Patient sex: M
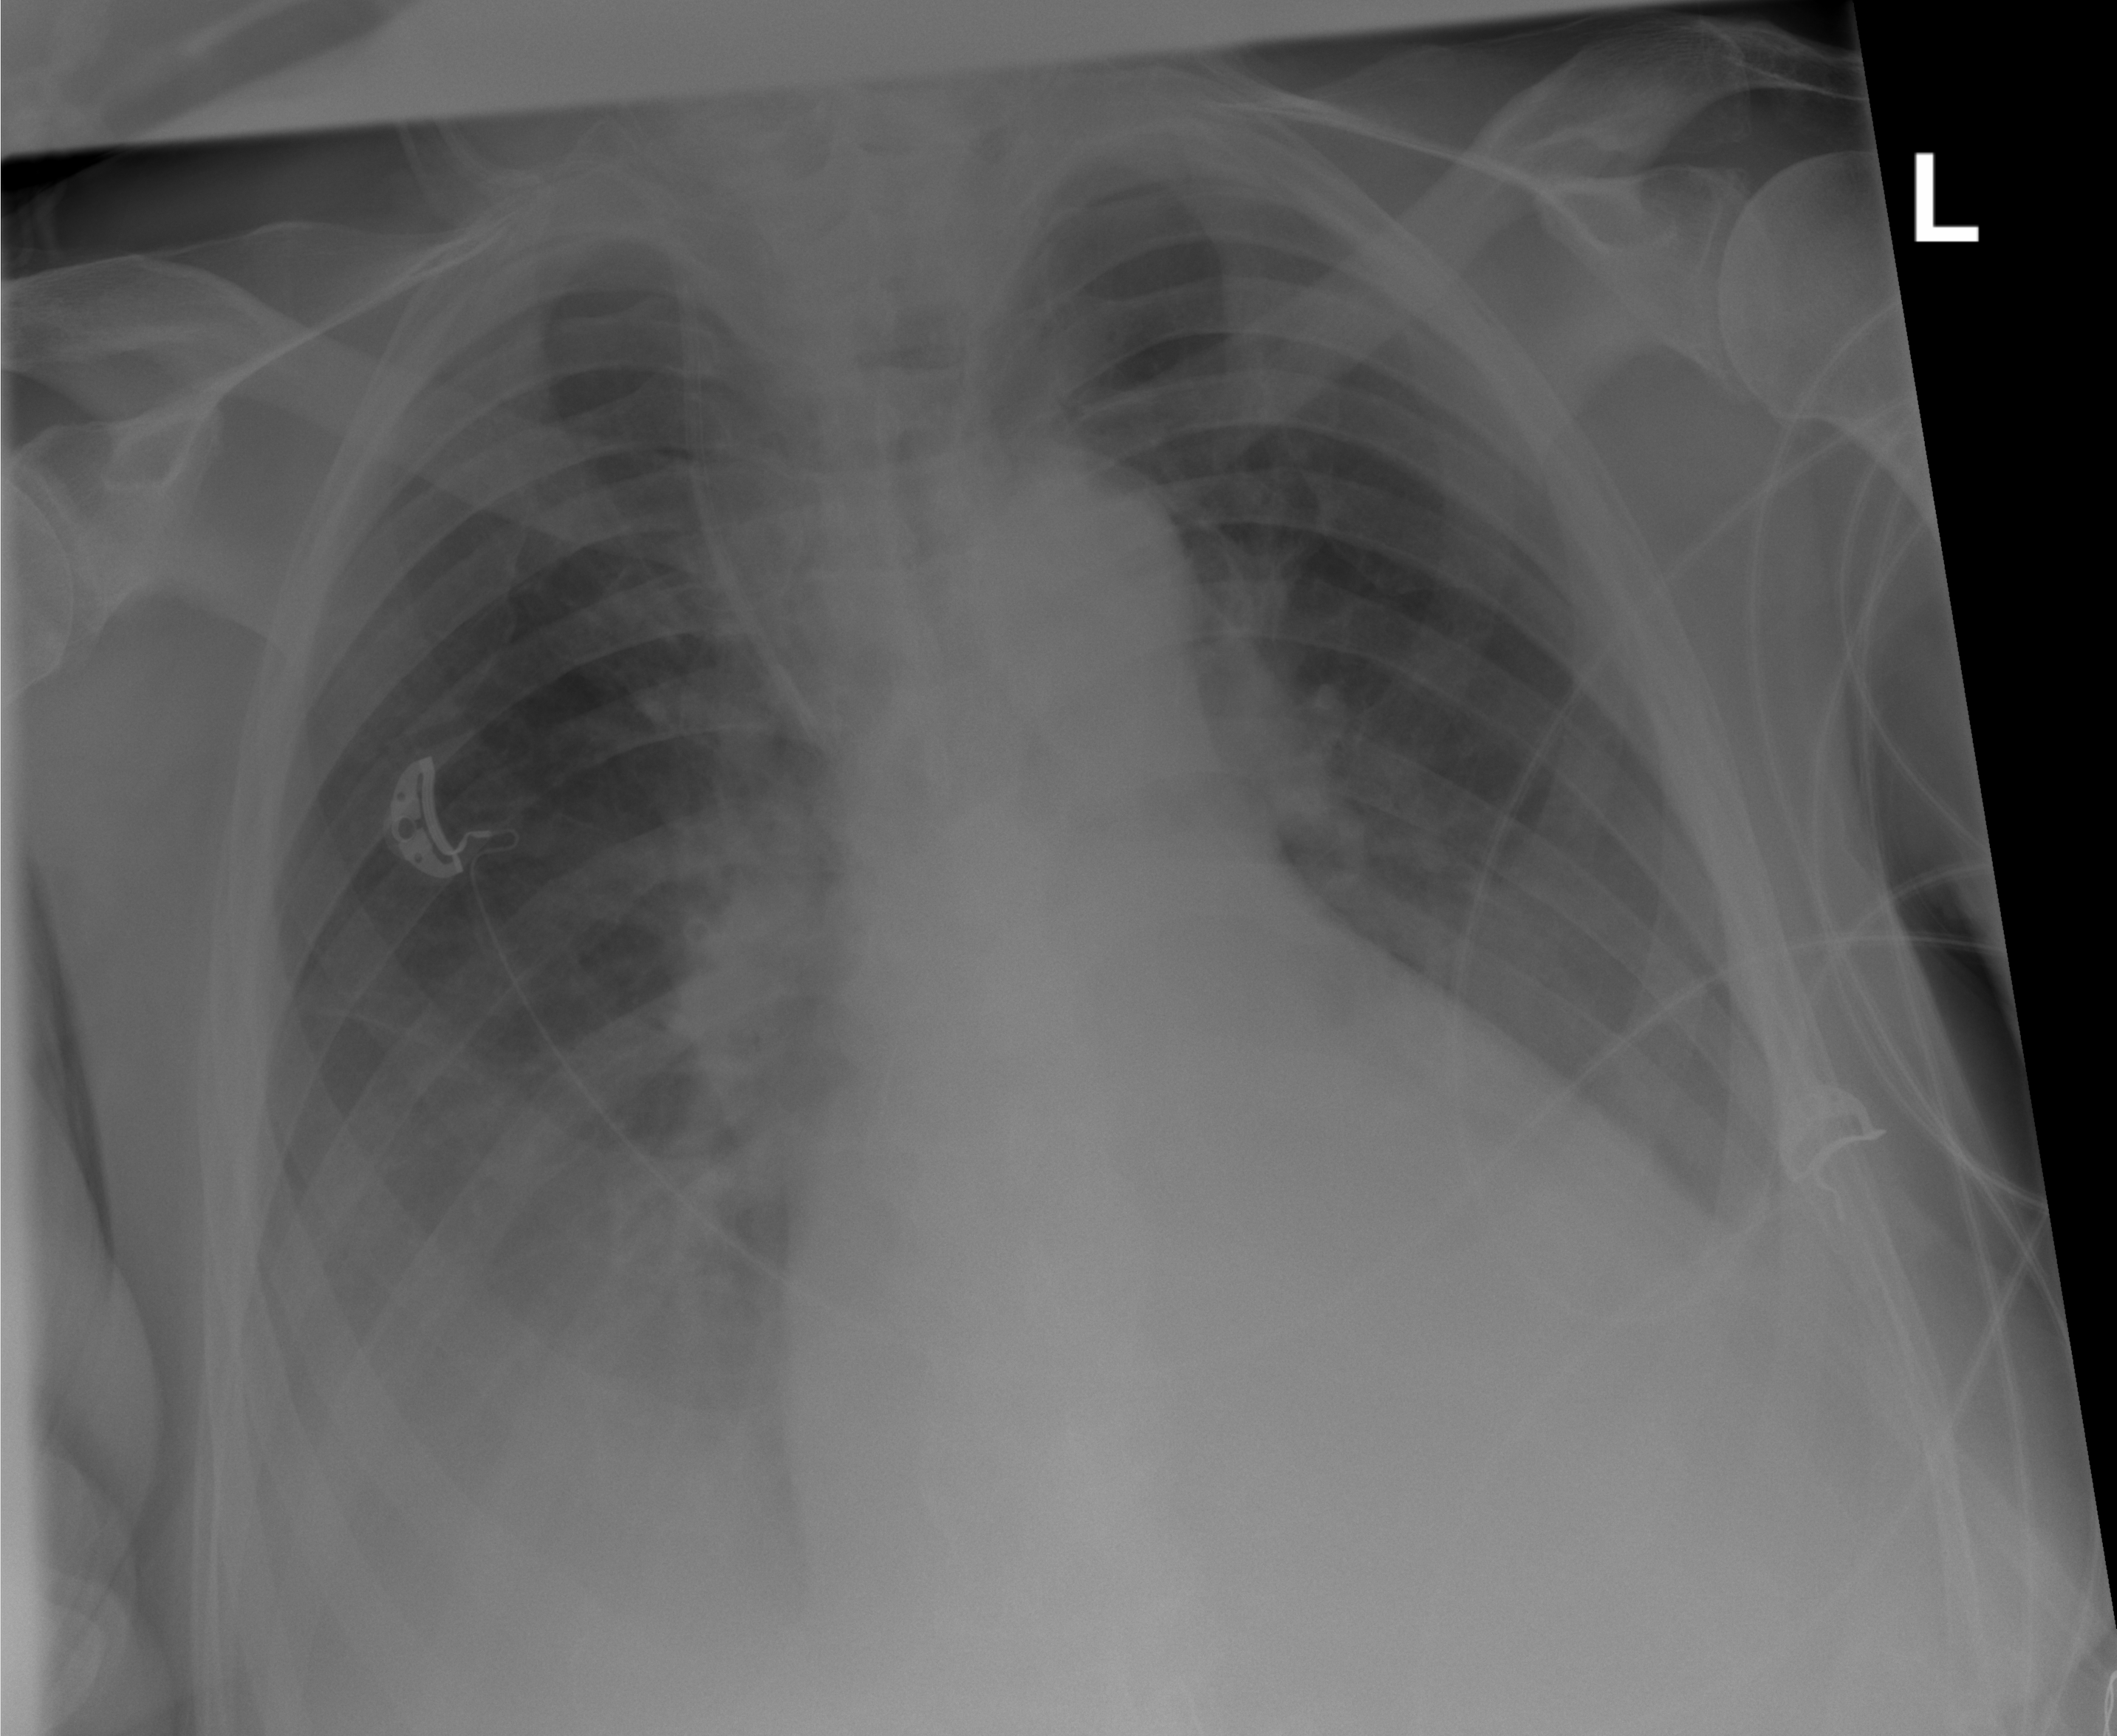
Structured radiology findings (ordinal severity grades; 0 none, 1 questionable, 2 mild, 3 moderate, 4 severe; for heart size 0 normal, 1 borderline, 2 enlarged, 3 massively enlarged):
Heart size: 2
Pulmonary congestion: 0
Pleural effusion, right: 2
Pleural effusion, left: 2
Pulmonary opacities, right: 0
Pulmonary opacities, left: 0
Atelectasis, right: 2
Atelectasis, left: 2